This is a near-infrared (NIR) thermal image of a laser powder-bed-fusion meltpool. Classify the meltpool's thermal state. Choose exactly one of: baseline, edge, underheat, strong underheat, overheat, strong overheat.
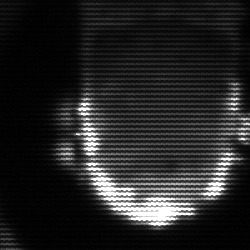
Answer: baseline